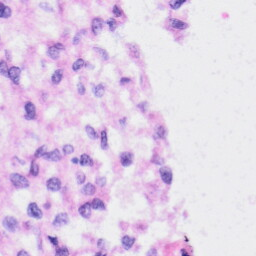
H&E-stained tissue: Liver